Question: Can anyone explain why this button is not absolute-positioned to the right? I would expect it to be 3px from every edge.

HTML:
'''
<div class="wrapper">
<button>Hello world</button>
</div>
'''
CSS:
'''
.wrapper {
height: 300px;
width: 300px;
background-color: #f33;
position: relative;
}
.wrapper button {
position: absolute;
top: 3px;
bottom: 3px;
left: 3px;
right: 3px;
}
'''
Also, how is it that the button is able to align its contents vertically?
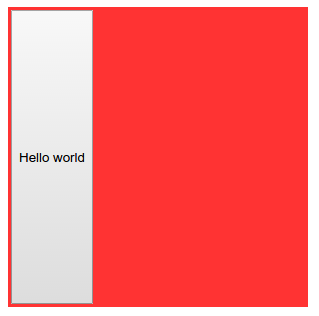
Answer: 'button', like most form elements, is a replaced element. Replaced elements behave differently from regular non-replaced elements (such as 'div') when absolutely positioned. The following two points from <URL> apply:
>
1. The used value of 'width' is determined as for inline replaced elements. If 'margin-left' or 'margin-right' is specified as 'auto' its used value is determined by the rules below.
...
1. If at this point the values are over-constrained, ignore the value for either 'left' (in case the 'direction' property of the containing block is 'rtl') or 'right' (in case 'direction' is 'ltr') and solve for that value.
The width of the button is determined not based on the specified offsets, unlike for non-replaced elements, but by the contents of the button itself. Since the used value of 'width' is not auto, and the specified values of 'left' and 'right' are not auto, the values are over-constrained and the browser is forced to ignore 'right' in order to respect 'width'.
If you want the button to fill the entire height and width of the wrapper, don't use absolute positioning. Instead, specify 100% height and width on the button, and use padding on the wrapper to offset the button:
'''
.wrapper {
height: 300px;
width: 300px;
background-color: #f33;
padding: 3px;
box-sizing: border-box;
}
.wrapper button {
height: 100%;
width: 100%;
}
'''
'''
<div class="wrapper">
<button>Hello world</button>
</div>
'''
(If you can't use 'box-sizing', subtract the padding from the dimensions of the wrapper.)
The vertical alignment of the text probably has to do with how the browser draws button controls by default, which is usually based on system button controls.